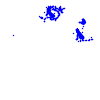
Particle: pion